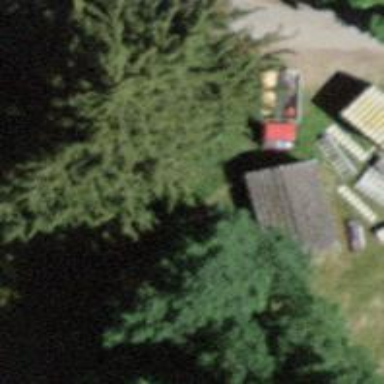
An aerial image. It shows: Bench.